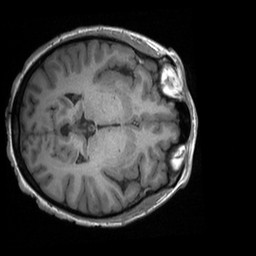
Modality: T1w
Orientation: axial
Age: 32
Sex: female
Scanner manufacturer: siemens
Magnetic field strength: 3 T
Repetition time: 1.9 s
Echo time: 0.00226 s